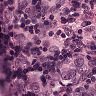
Metastatic tissue present: yes